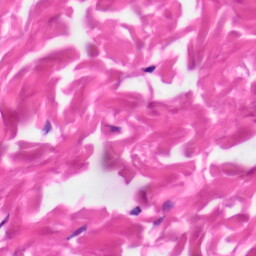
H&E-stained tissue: Skin